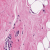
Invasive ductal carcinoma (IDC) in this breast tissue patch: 0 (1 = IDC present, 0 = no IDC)